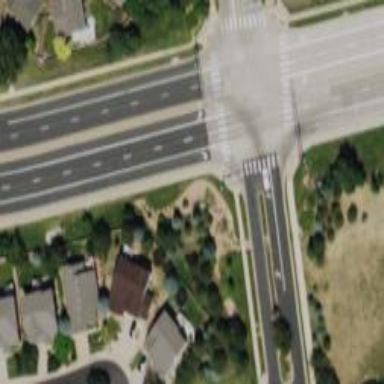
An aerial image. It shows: Marked crossing on the road.